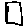
Label: square